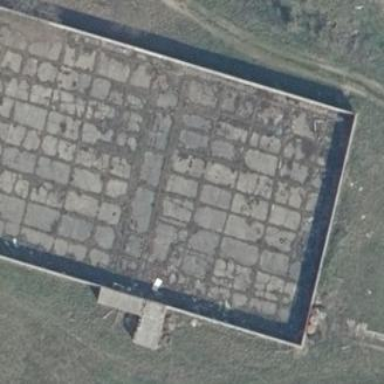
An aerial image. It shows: Bunker silo.